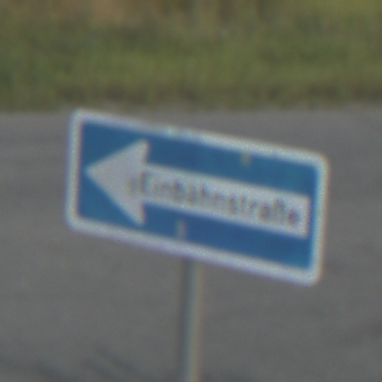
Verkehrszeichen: EinbahnstrasseLinksweisend
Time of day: SunriseSunset
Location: Outdoor (RoadRail)
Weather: PartlyCloudy
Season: NotSpecified
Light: Natural